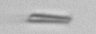
Label: fiber